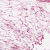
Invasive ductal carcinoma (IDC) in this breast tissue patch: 0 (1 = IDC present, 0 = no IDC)